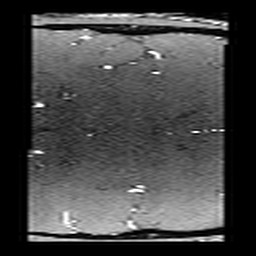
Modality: angio
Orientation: coronal
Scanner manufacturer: philips
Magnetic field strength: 7 T
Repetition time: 0.024 s
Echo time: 0.00384 s